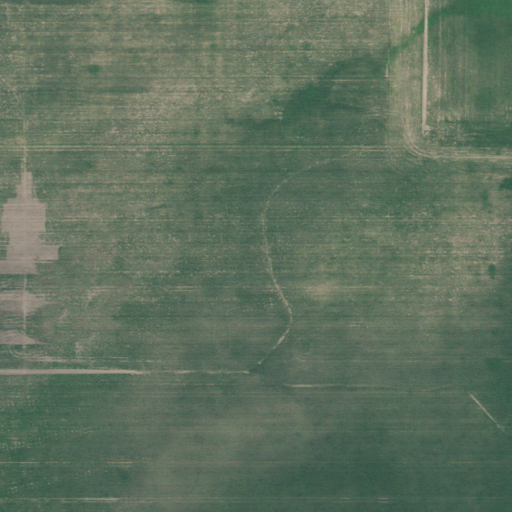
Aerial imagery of plain(s) in Oklahoma named Guinn Bottom containing cultivated crops and grassland